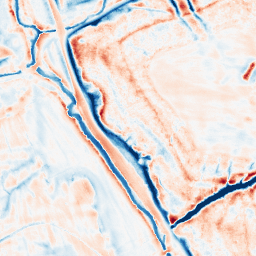
Category: edge_preserving
Decomposition family: bilateral
Decomposition parameters: d: 21
sigma_color: 75
sigma_space: 100
Upsampling method: regularized
Upsampling parameters: scale: 4
lambda_reg: 0.001
Upsampling scale: 4